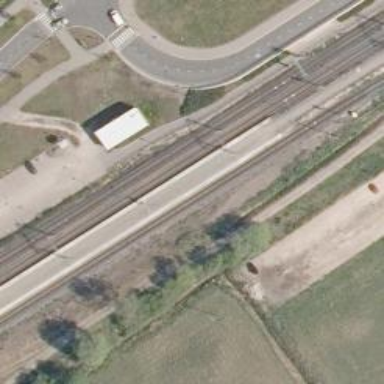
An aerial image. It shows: Railway with continuous electrified contact lines.